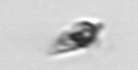
Label: Oxytoxum